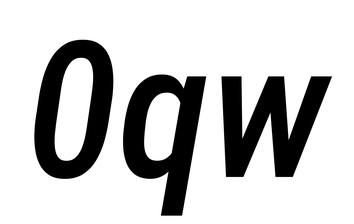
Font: Roboto-Italic_Condensed_Medium_Italic